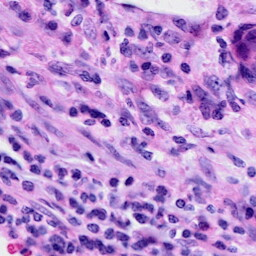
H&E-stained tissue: Cervix